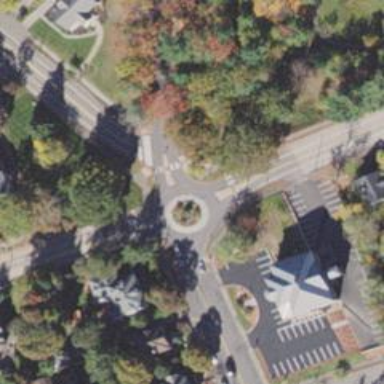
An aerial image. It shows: Tertiary road with asphalt surface leading to roundabout junction.